Question: The hand drawn plot below shows residuals plotted against fitted values from a poisson regression.
How can I create two vectors, that when plotted, show the same pattern as in attached plot?
Note that it doesn't matter what the fitted values are (hence no scale).

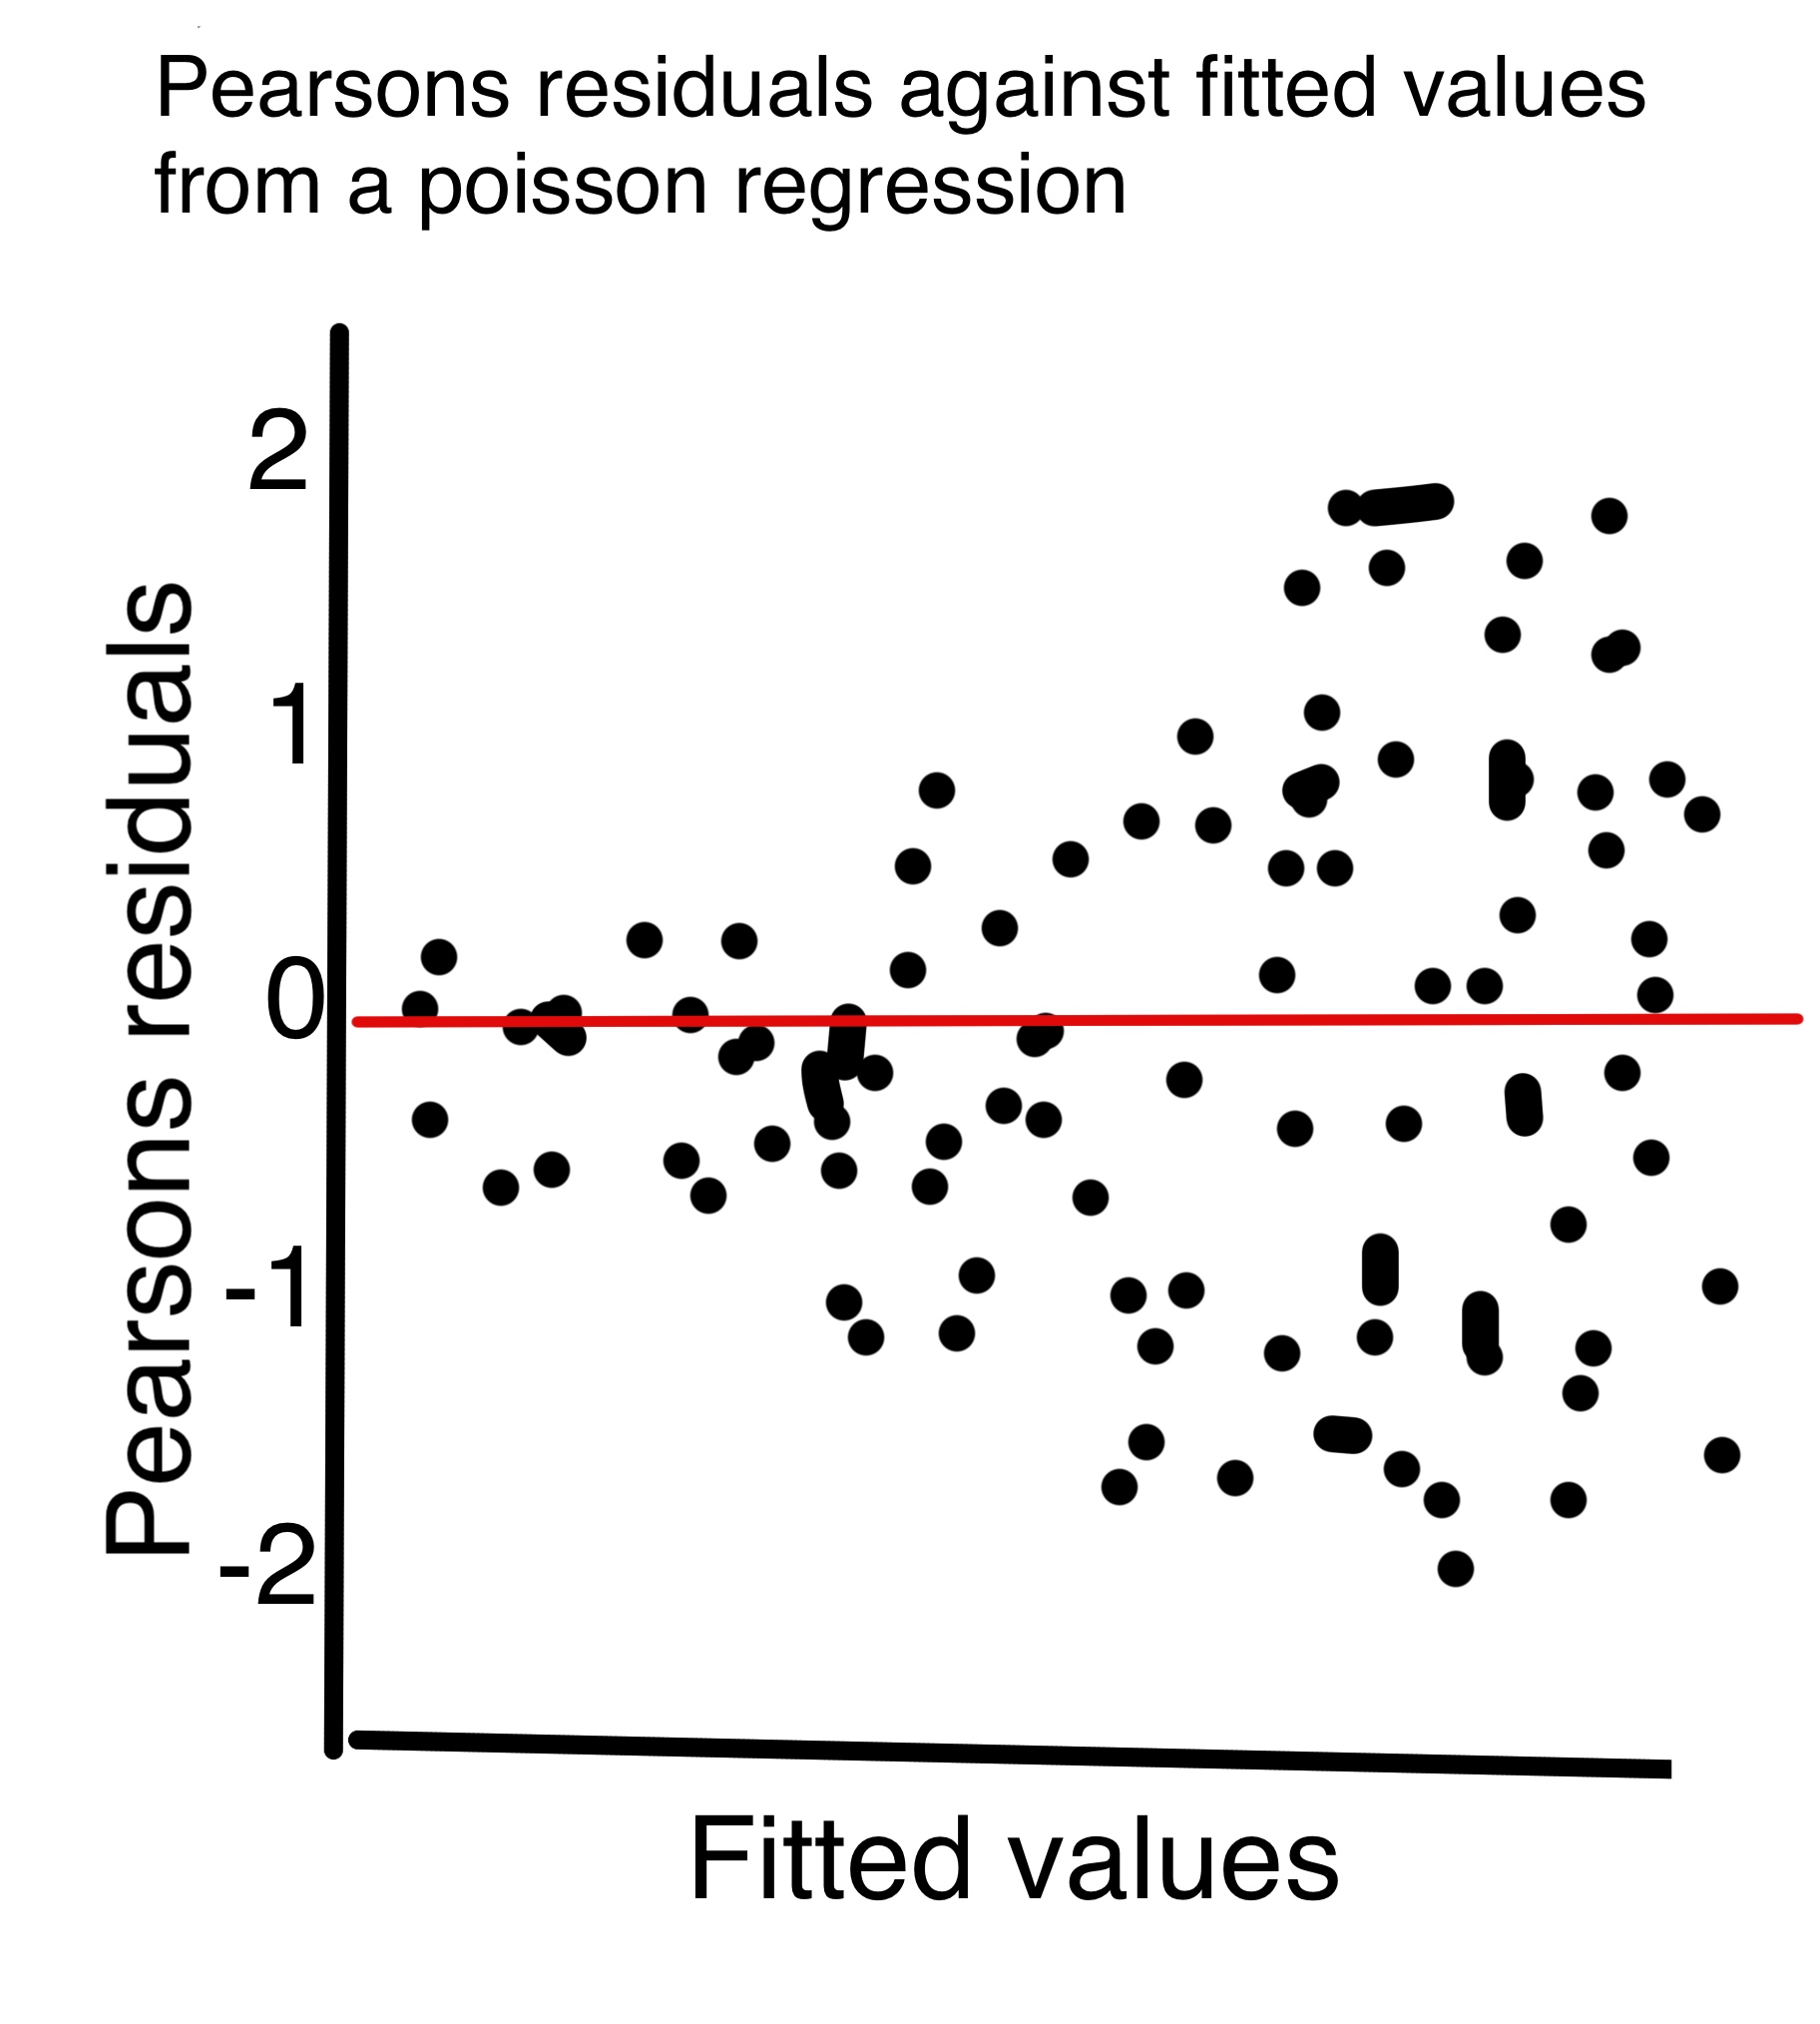
Answer: Make the standard deviation of y an increasing function of x:
'''
x <- runif(100, 0, 10)
y <- rnorm(100, 0, x)
plot(x,y)
'''